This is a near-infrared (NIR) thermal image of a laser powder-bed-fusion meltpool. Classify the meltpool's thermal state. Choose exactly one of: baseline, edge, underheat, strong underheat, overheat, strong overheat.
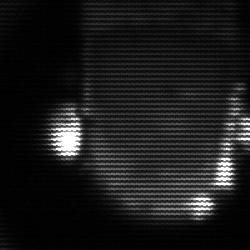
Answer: baseline